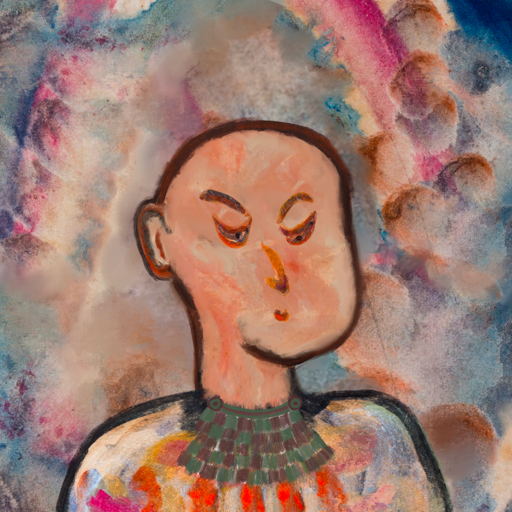
Background: Rupkatha, Head And Neck Side: Roy_Bahadur, Face Side: Hypocrite, Bust: Childish, Hair Side: Blank, Head Accessory: Blank, Second Necklace: After_Raid, Necklace: Blank, Baby: Blank